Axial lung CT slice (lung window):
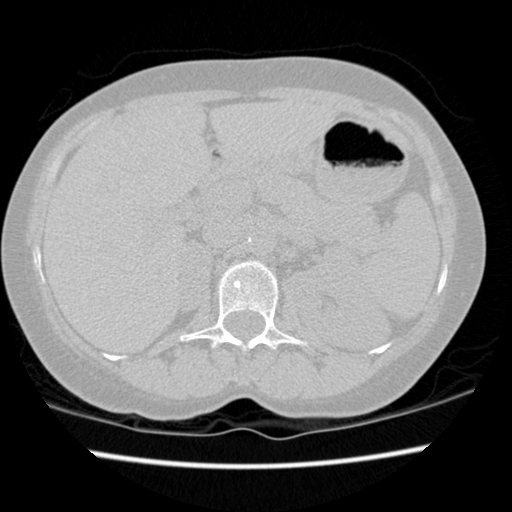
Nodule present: no